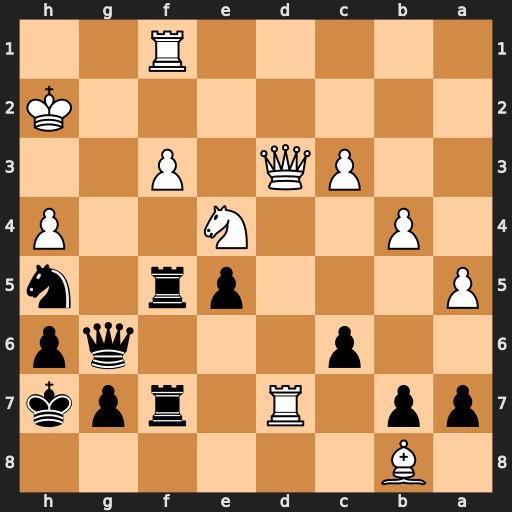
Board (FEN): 1B6/pp1R1rpk/2p3qp/P3pr1n/1P2N2P/2PQ1P2/7K/5R2
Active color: b
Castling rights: -
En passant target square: -
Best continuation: Nf4 Rg1 Nxd3 Rxg6 Rxd7